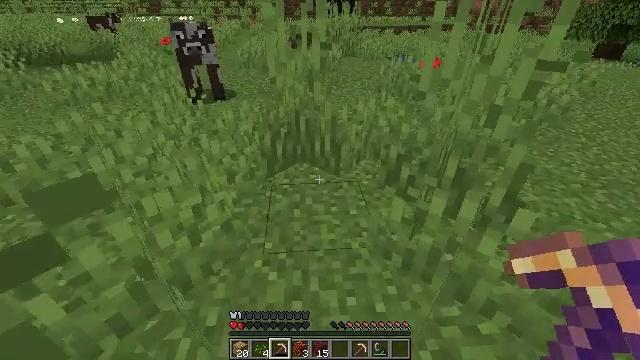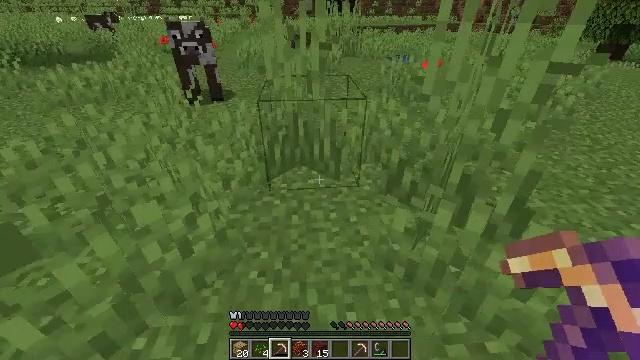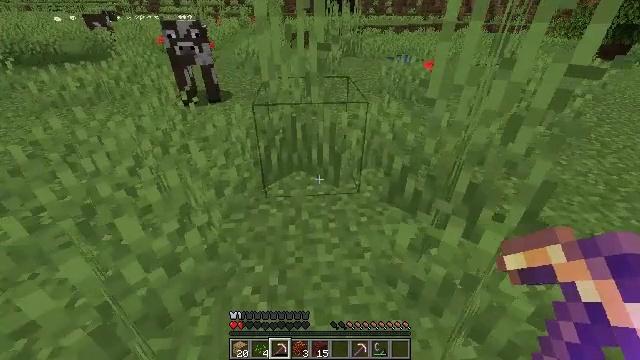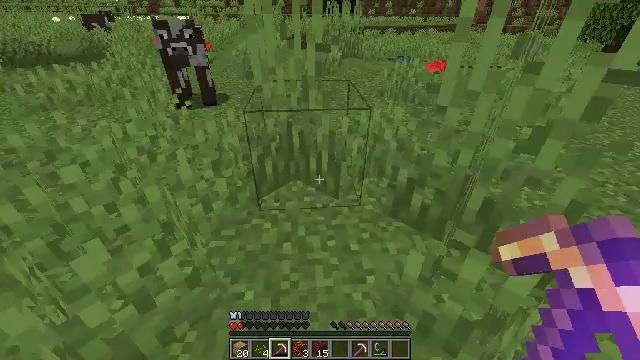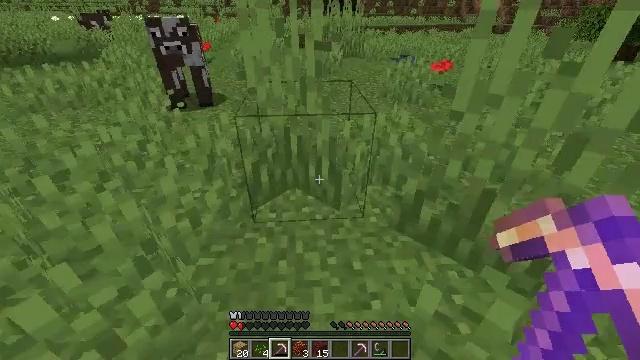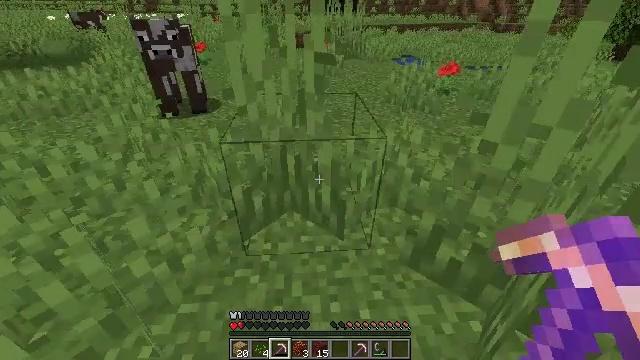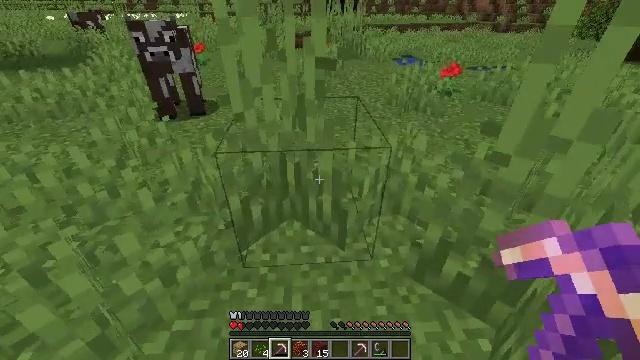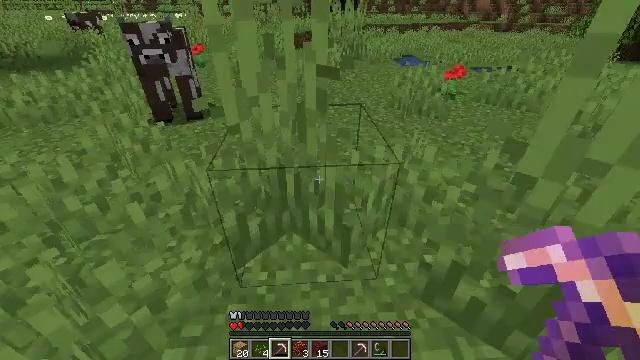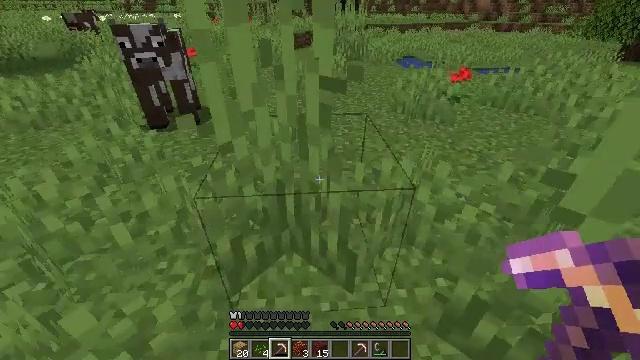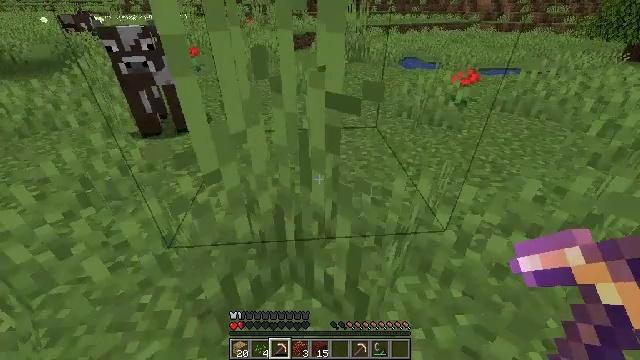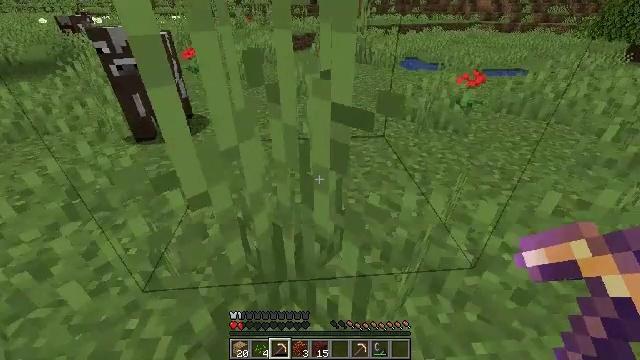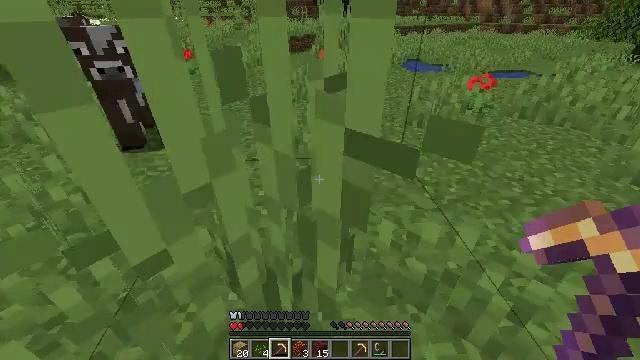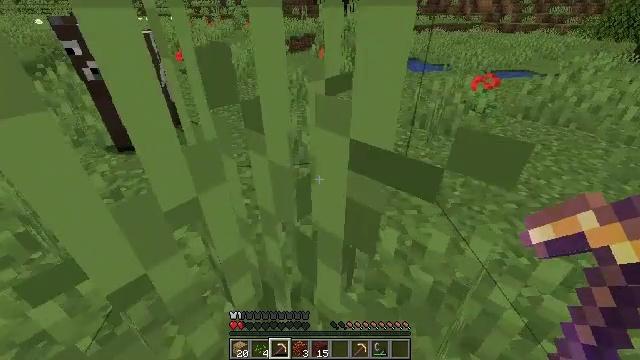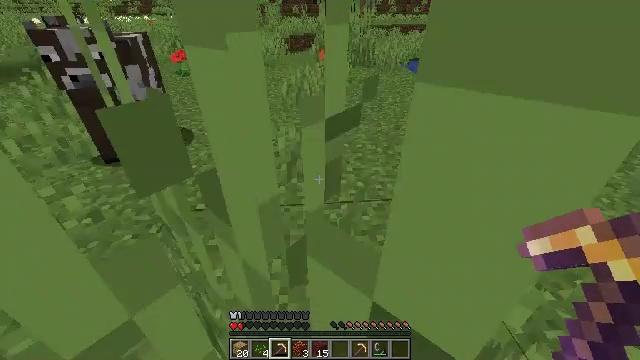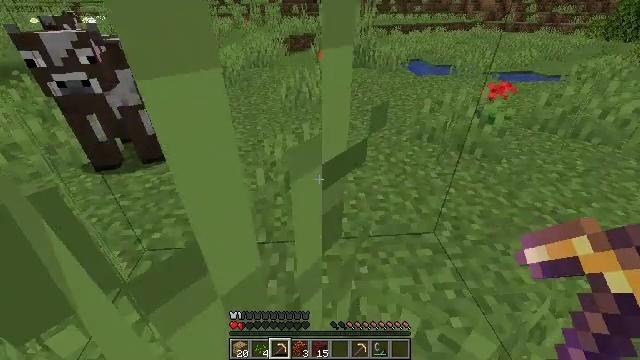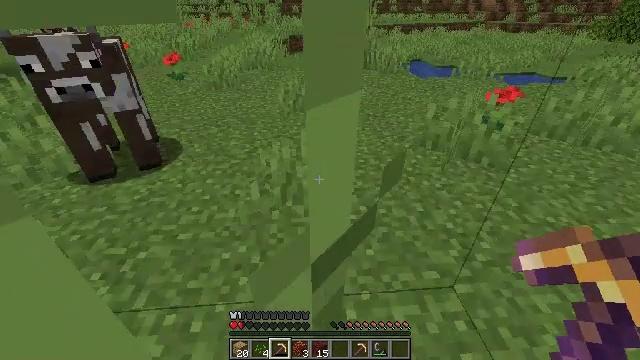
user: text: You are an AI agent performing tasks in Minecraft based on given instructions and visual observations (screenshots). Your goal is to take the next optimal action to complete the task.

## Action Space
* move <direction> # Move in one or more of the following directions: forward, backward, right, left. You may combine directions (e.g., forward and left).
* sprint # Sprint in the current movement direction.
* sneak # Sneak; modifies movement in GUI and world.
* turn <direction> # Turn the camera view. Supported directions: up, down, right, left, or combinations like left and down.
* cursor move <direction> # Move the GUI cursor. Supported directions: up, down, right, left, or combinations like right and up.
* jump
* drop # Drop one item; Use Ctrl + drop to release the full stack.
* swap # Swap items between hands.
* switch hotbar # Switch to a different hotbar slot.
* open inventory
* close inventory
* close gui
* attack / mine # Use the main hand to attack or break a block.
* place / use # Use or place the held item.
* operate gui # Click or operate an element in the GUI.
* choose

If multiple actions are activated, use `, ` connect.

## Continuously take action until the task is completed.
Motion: motion action
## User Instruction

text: Collect stone from the mine.
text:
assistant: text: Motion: move forward
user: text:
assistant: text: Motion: move forward
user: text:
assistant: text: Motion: move forward
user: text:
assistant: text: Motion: move forward
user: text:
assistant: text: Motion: move forward
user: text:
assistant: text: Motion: move forward
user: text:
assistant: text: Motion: move forward
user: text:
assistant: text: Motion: move forward
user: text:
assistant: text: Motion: move forward
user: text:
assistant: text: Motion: move forward
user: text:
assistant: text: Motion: move forward
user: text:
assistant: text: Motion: move forward
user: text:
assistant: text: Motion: move forward
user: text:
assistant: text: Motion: move forward
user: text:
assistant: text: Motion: move forward
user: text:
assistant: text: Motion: move forward
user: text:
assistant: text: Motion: move forward
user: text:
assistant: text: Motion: move forward
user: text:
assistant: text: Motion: move forward
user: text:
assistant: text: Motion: move forward
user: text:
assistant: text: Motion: move forward
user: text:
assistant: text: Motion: move forward
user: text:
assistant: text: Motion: move forward
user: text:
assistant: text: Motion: move forward
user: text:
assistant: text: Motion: move forward
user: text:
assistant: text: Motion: move forward
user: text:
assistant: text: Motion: move forward
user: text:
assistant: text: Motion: move forward
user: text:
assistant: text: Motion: move forward
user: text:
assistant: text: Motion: move forward